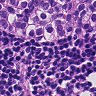
Metastatic tissue present: yes